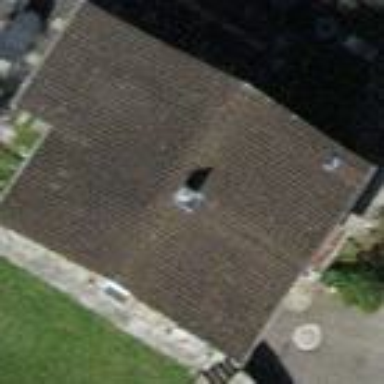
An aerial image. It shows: Detached building with gabled roof.